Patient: sex F, age 59
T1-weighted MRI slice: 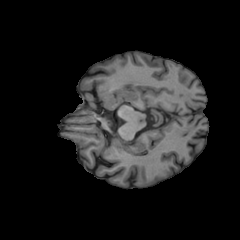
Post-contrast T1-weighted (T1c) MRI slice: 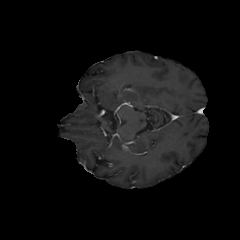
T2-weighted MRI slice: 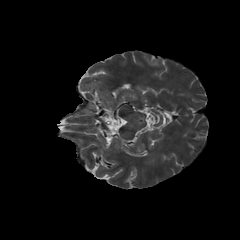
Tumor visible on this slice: no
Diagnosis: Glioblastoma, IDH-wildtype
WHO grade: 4